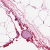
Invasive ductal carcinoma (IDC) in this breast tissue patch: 0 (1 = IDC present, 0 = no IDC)